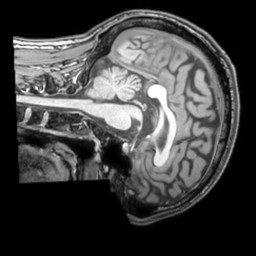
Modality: T1w
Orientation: sagittal
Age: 33
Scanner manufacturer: philips
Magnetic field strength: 3 T
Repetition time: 0.007 s
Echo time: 0.003501 s